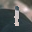
Label: 1